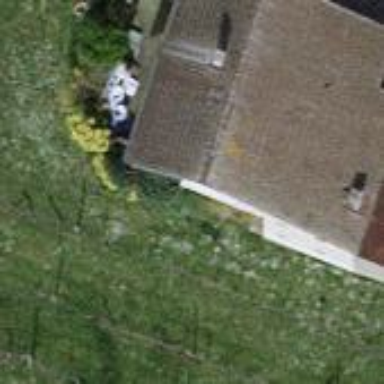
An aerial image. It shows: Detached building with gabled roof.